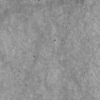
Label: not_dusty